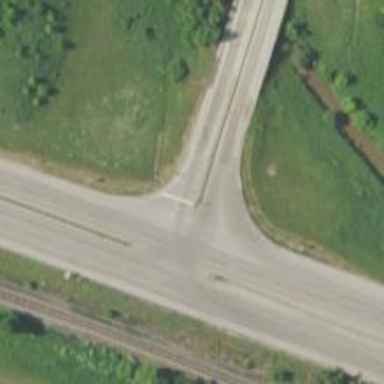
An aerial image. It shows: Trunk link highway.